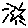
Label: star